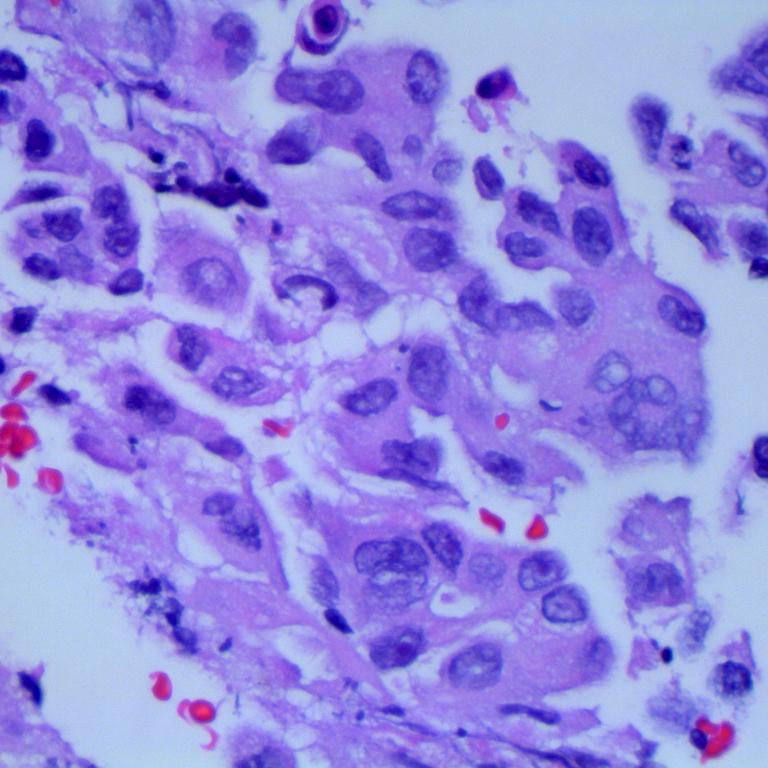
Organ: lung
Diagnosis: adenocarcinomas